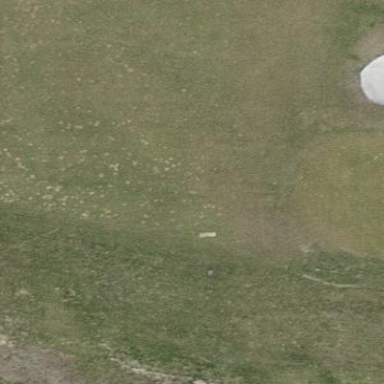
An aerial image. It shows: Grassy area designated as golf fairway.